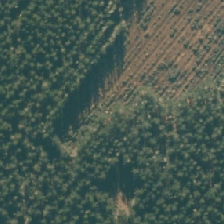
Land cover: herbaceous_freshwater_vege